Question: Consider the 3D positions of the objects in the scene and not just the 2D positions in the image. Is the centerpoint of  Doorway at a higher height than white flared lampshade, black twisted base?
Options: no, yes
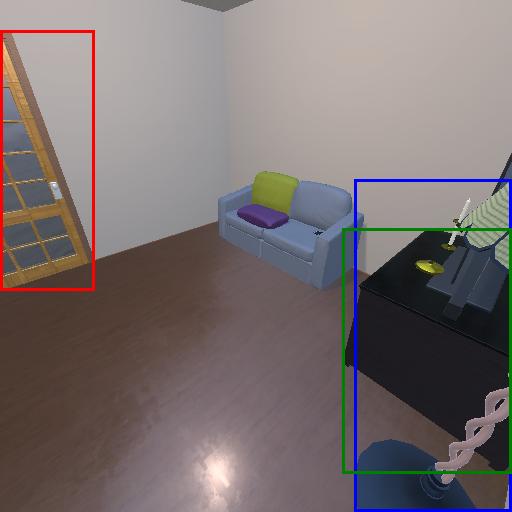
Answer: no